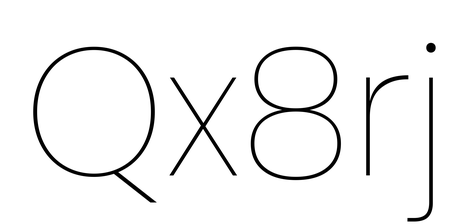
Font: Poppins-Thin